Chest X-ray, PA view. Patient: 45 years old, sex F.
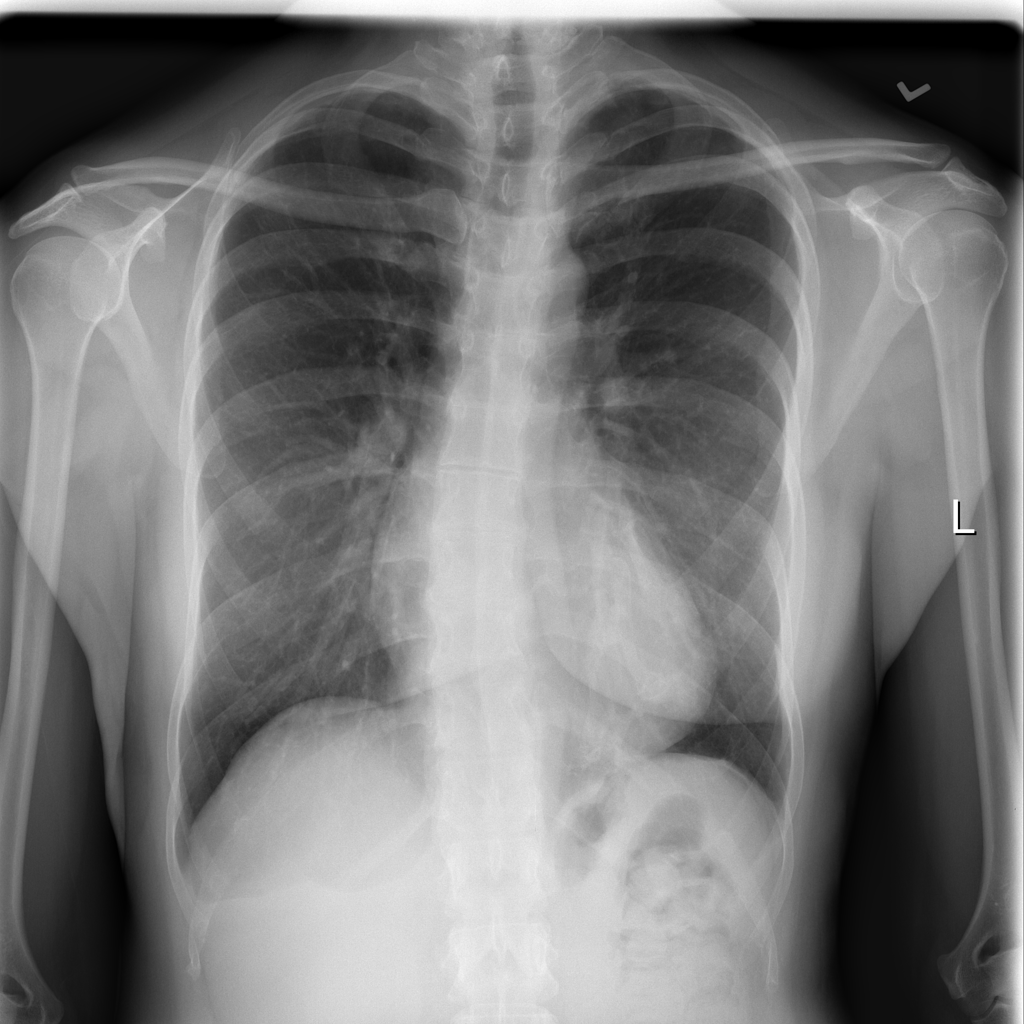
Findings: No Finding